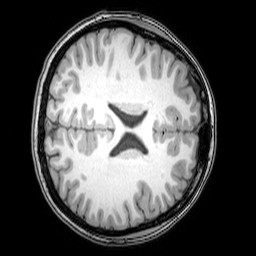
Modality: T1w
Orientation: axial
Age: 21
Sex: female
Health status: healthy
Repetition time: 0.081 s
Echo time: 0.037 s